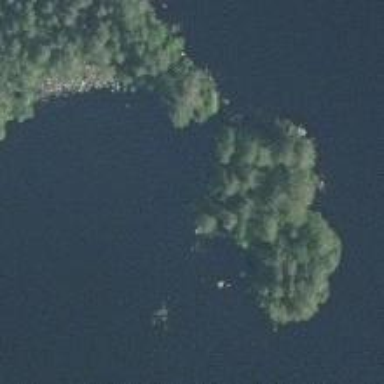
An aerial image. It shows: Forested islet.